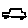
Label: car